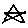
Label: star